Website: macys
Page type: billing-address
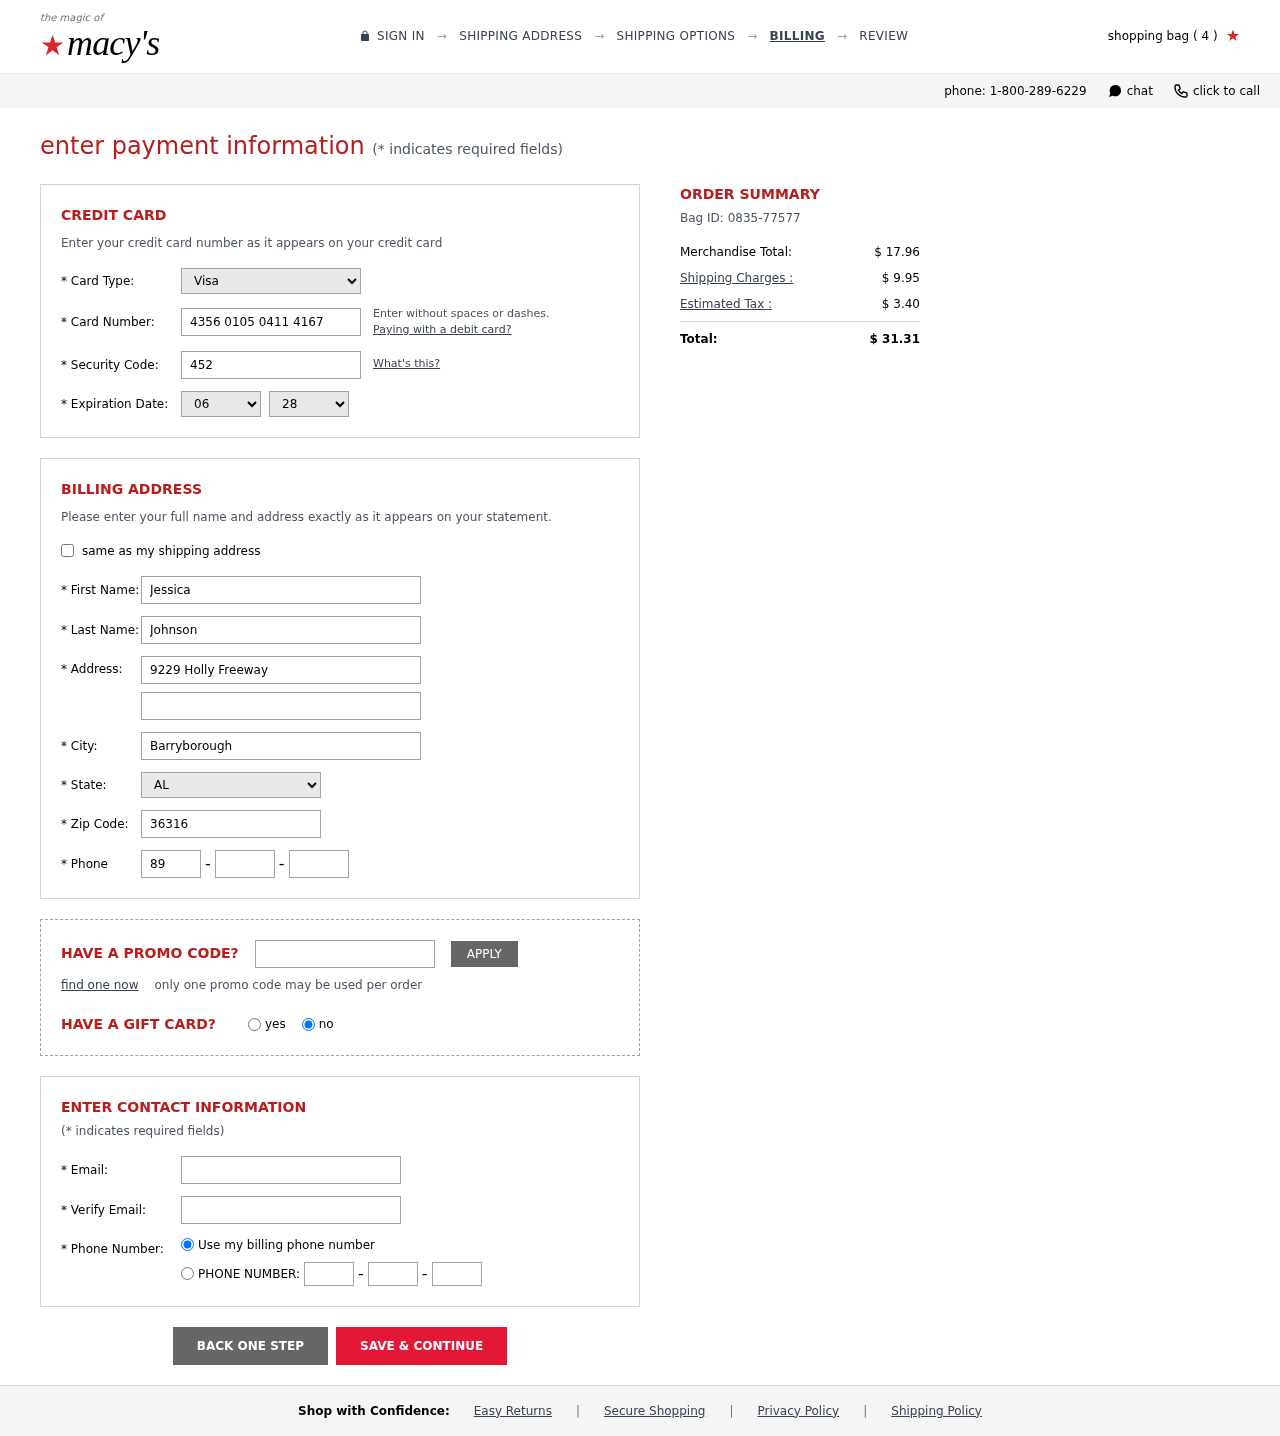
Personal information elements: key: PII_CARD_CVV
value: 452
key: PII_CARD_EXPIRY_MONTH
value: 06
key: PII_CARD_EXPIRY_YEAR
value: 28
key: PII_CARD_NUMBER
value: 4356 0105 0411 4167
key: PII_CARD_TYPE
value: Visa
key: PII_CITY
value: Barryborough
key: PII_EMAIL
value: jessica_johnson@yahoo.com
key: PII_FIRSTNAME
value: Jessica
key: PII_LASTNAME
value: Johnson
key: PII_PHONE_AREA
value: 893
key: PII_PHONE_PREFIX
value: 884
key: PII_PHONE_SUFFIX
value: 7905
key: PII_POSTCODE
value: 36316
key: PII_STATE_ABBR
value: AL
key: PII_STREET
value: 9229 Holly Freeway
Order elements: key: ORDER_NUM_ITEMS
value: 4
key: ORDER_ID
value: Bag ID: 0835-77577
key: ORDER_SUBTOTAL
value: $ 17.96
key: ORDER_SHIPPING_COST
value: $ 9.95
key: ORDER_TAX
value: $ 3.40
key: ORDER_TOTAL
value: $ 31.31